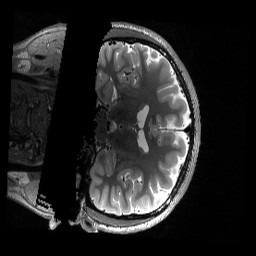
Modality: T2w
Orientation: coronal
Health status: healthy
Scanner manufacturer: siemens
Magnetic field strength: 3 T
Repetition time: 3.2 s
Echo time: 0.563 s